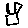
Label: zigzag